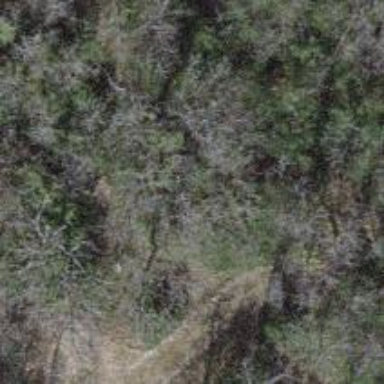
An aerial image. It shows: Path on the ground.